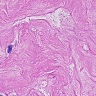
Metastatic tissue present: yes